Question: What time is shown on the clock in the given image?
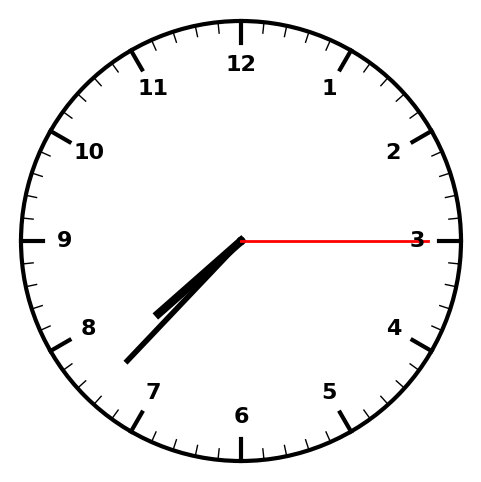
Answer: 07:37:15